【题型】解答题　【知识点】函数　【难度】easy
研究表明：在一节40分钟的网课中，学生的注意力指数$y$与听课时间$x$（单位：分钟）之间的变化曲线如图所示，当$x \in [0,16]$时，曲线是二次函数图像的一部分；当$x \in [16,40]$时，曲线是函数$y=80+\log_{0.8}(x+a)$图像的一部分，当学生的注意力指数不高于68时，称学生处于“欠佳听课状态”。

(1) 求函数$y=f(x)$的解析式；

(2) 在一节40分钟的网课中，学生处于“欠佳听课状态”的时间有多长？（精确到1分钟）
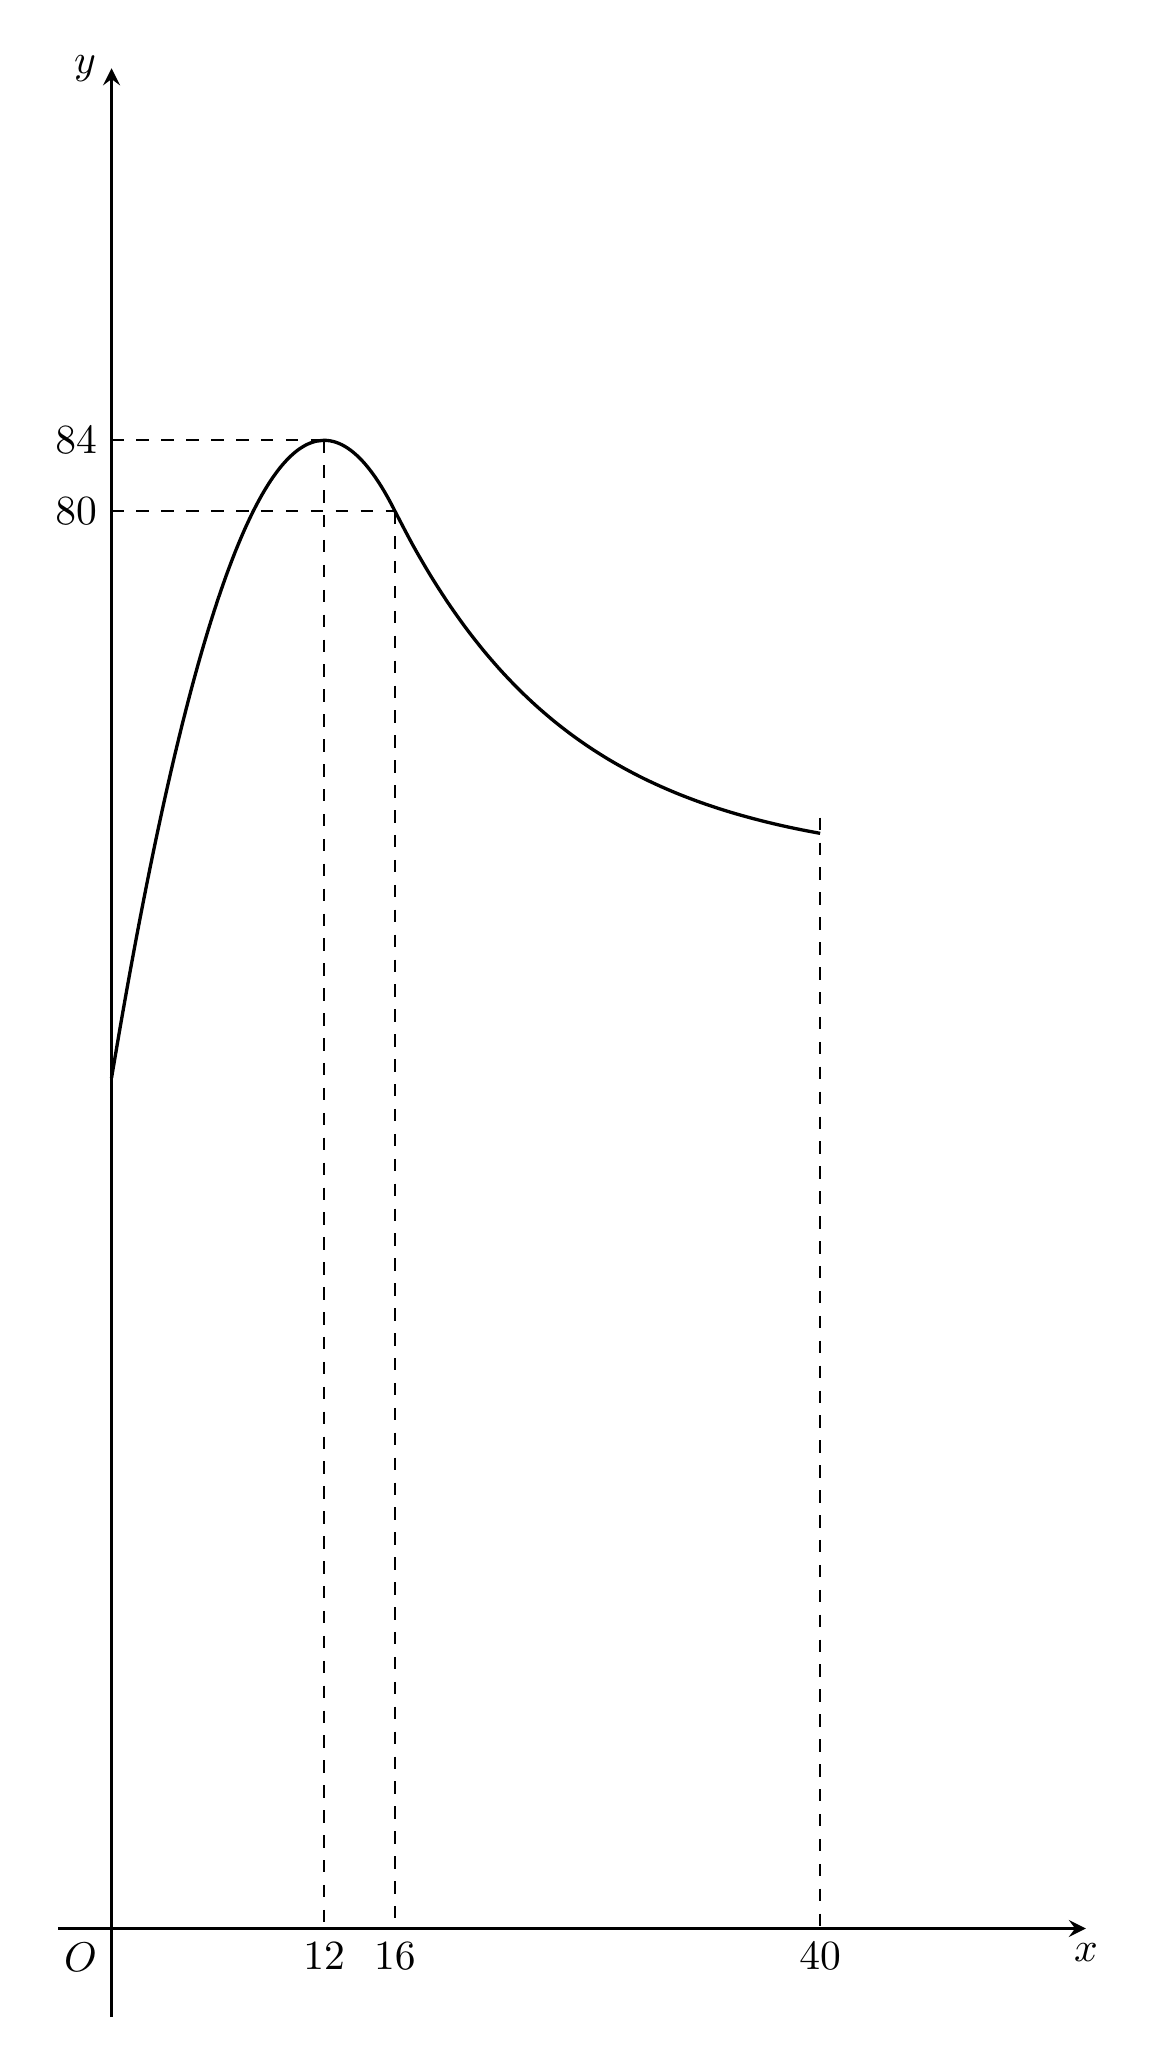
【解答】
\textbf{【答案】}
(1) $f(x)=\begin{cases}
-\dfrac{1}{4}(x-12)^2 + 84, & x \in (0,16] \\
\log_{0.8}(x-15)+80, & x \in (16,40]
\end{cases}$；
(2) 14分钟。

\vspace{1em}
\textbf{【知识点】} 利用二次函数模型解决实际问题、对数函数模型的应用

\vspace{1em}
\textbf{【解析】}
(1) 根据题意，分别求得$x \in (0,16]$和$x \in (16,40]$上的解析式，即可求解；

(2) 当$x \in (0,16]$和$x \in (16,40]$时，令$f(x) < 68$，求得不等式的解集，即可求解。

\vspace{1em}
\textbf{【详解】}
(1) 当$x \in (0,16]$时，设函数$f(x)=b(x-12)^2+84(b<0)$，

因为$f(16)=b(16-12)^2+84=80$，所以$b=-\dfrac{1}{4}$，所以$f(x)=-\dfrac{1}{4}(x-12)^2+84$。

当$x \in (16,40]$时，$f(x)=\log_{0.8}(x+a)+80$，

由$f(16)=\log_{0.8}(16+a)+80=80$，解得$a=-15$，所以$f(x)=\log_{0.8}(x-15)+80$。

综上，函数的解析式为
\[
f(x)=\begin{cases}
-\dfrac{1}{4}(x-12)^2 + 84, & x \in (0,16] \\
\log_{0.8}(x-15)+80, & x \in (16,40]
\end{cases}
\]

(2) 当$x \in (0,16]$时，令$f(x)=-\dfrac{1}{4}(x-12)^2+84 < 68$，

即$(x-12)^2 > 64$，解得$x < 4$或$x > 20$（舍去），所以$x \in [0,4]$。

当$x \in (16,40]$时，令$f(x)=\log_{0.8}(x-15)+80 < 68$，得$x \geq 15+0.8^{-12} \approx 29.6$，

所以$x \in [30,40]$，所以学生处于“欠佳听课状态”的时间长为$4-0+40-30=14$分钟。